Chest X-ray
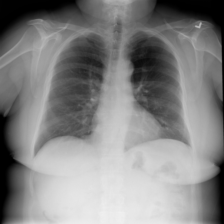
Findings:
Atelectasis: negative
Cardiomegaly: negative
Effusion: negative
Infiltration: negative
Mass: negative
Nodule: negative
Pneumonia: negative
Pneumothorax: negative
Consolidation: negative
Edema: negative
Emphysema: negative
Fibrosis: negative
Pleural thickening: negative
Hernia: negative